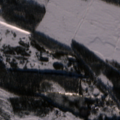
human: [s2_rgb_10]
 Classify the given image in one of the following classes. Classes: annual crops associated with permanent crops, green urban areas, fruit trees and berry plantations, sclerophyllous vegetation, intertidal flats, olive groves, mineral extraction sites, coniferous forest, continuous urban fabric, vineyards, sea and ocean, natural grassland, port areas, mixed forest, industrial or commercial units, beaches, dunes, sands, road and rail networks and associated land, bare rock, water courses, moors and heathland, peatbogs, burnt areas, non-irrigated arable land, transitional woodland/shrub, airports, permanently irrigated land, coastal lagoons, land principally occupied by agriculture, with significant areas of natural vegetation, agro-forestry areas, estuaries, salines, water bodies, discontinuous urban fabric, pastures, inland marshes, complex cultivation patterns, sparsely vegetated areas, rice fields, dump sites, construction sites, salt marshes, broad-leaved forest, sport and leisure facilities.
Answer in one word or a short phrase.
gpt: airports, mineral extraction sites, coniferous forest, transitional woodland/shrub